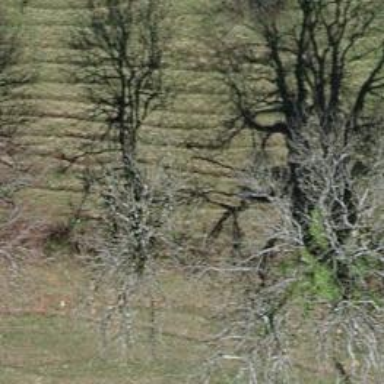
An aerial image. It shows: Beautiful tree in nature.